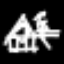
Label: squiggle